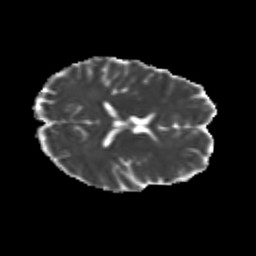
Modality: MD
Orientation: axial
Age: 25
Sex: male
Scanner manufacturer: siemens
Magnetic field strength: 3 T
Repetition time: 3.5 s
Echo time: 0.104 s